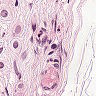
Metastatic tissue present: yes